You are looking at raw rotor-rig vibration samples arranged as a grayscale image. Classify the rotor condition as one of: normal, misalignment, unbalance, looseness.
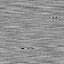
Answer: misalignment